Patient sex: F
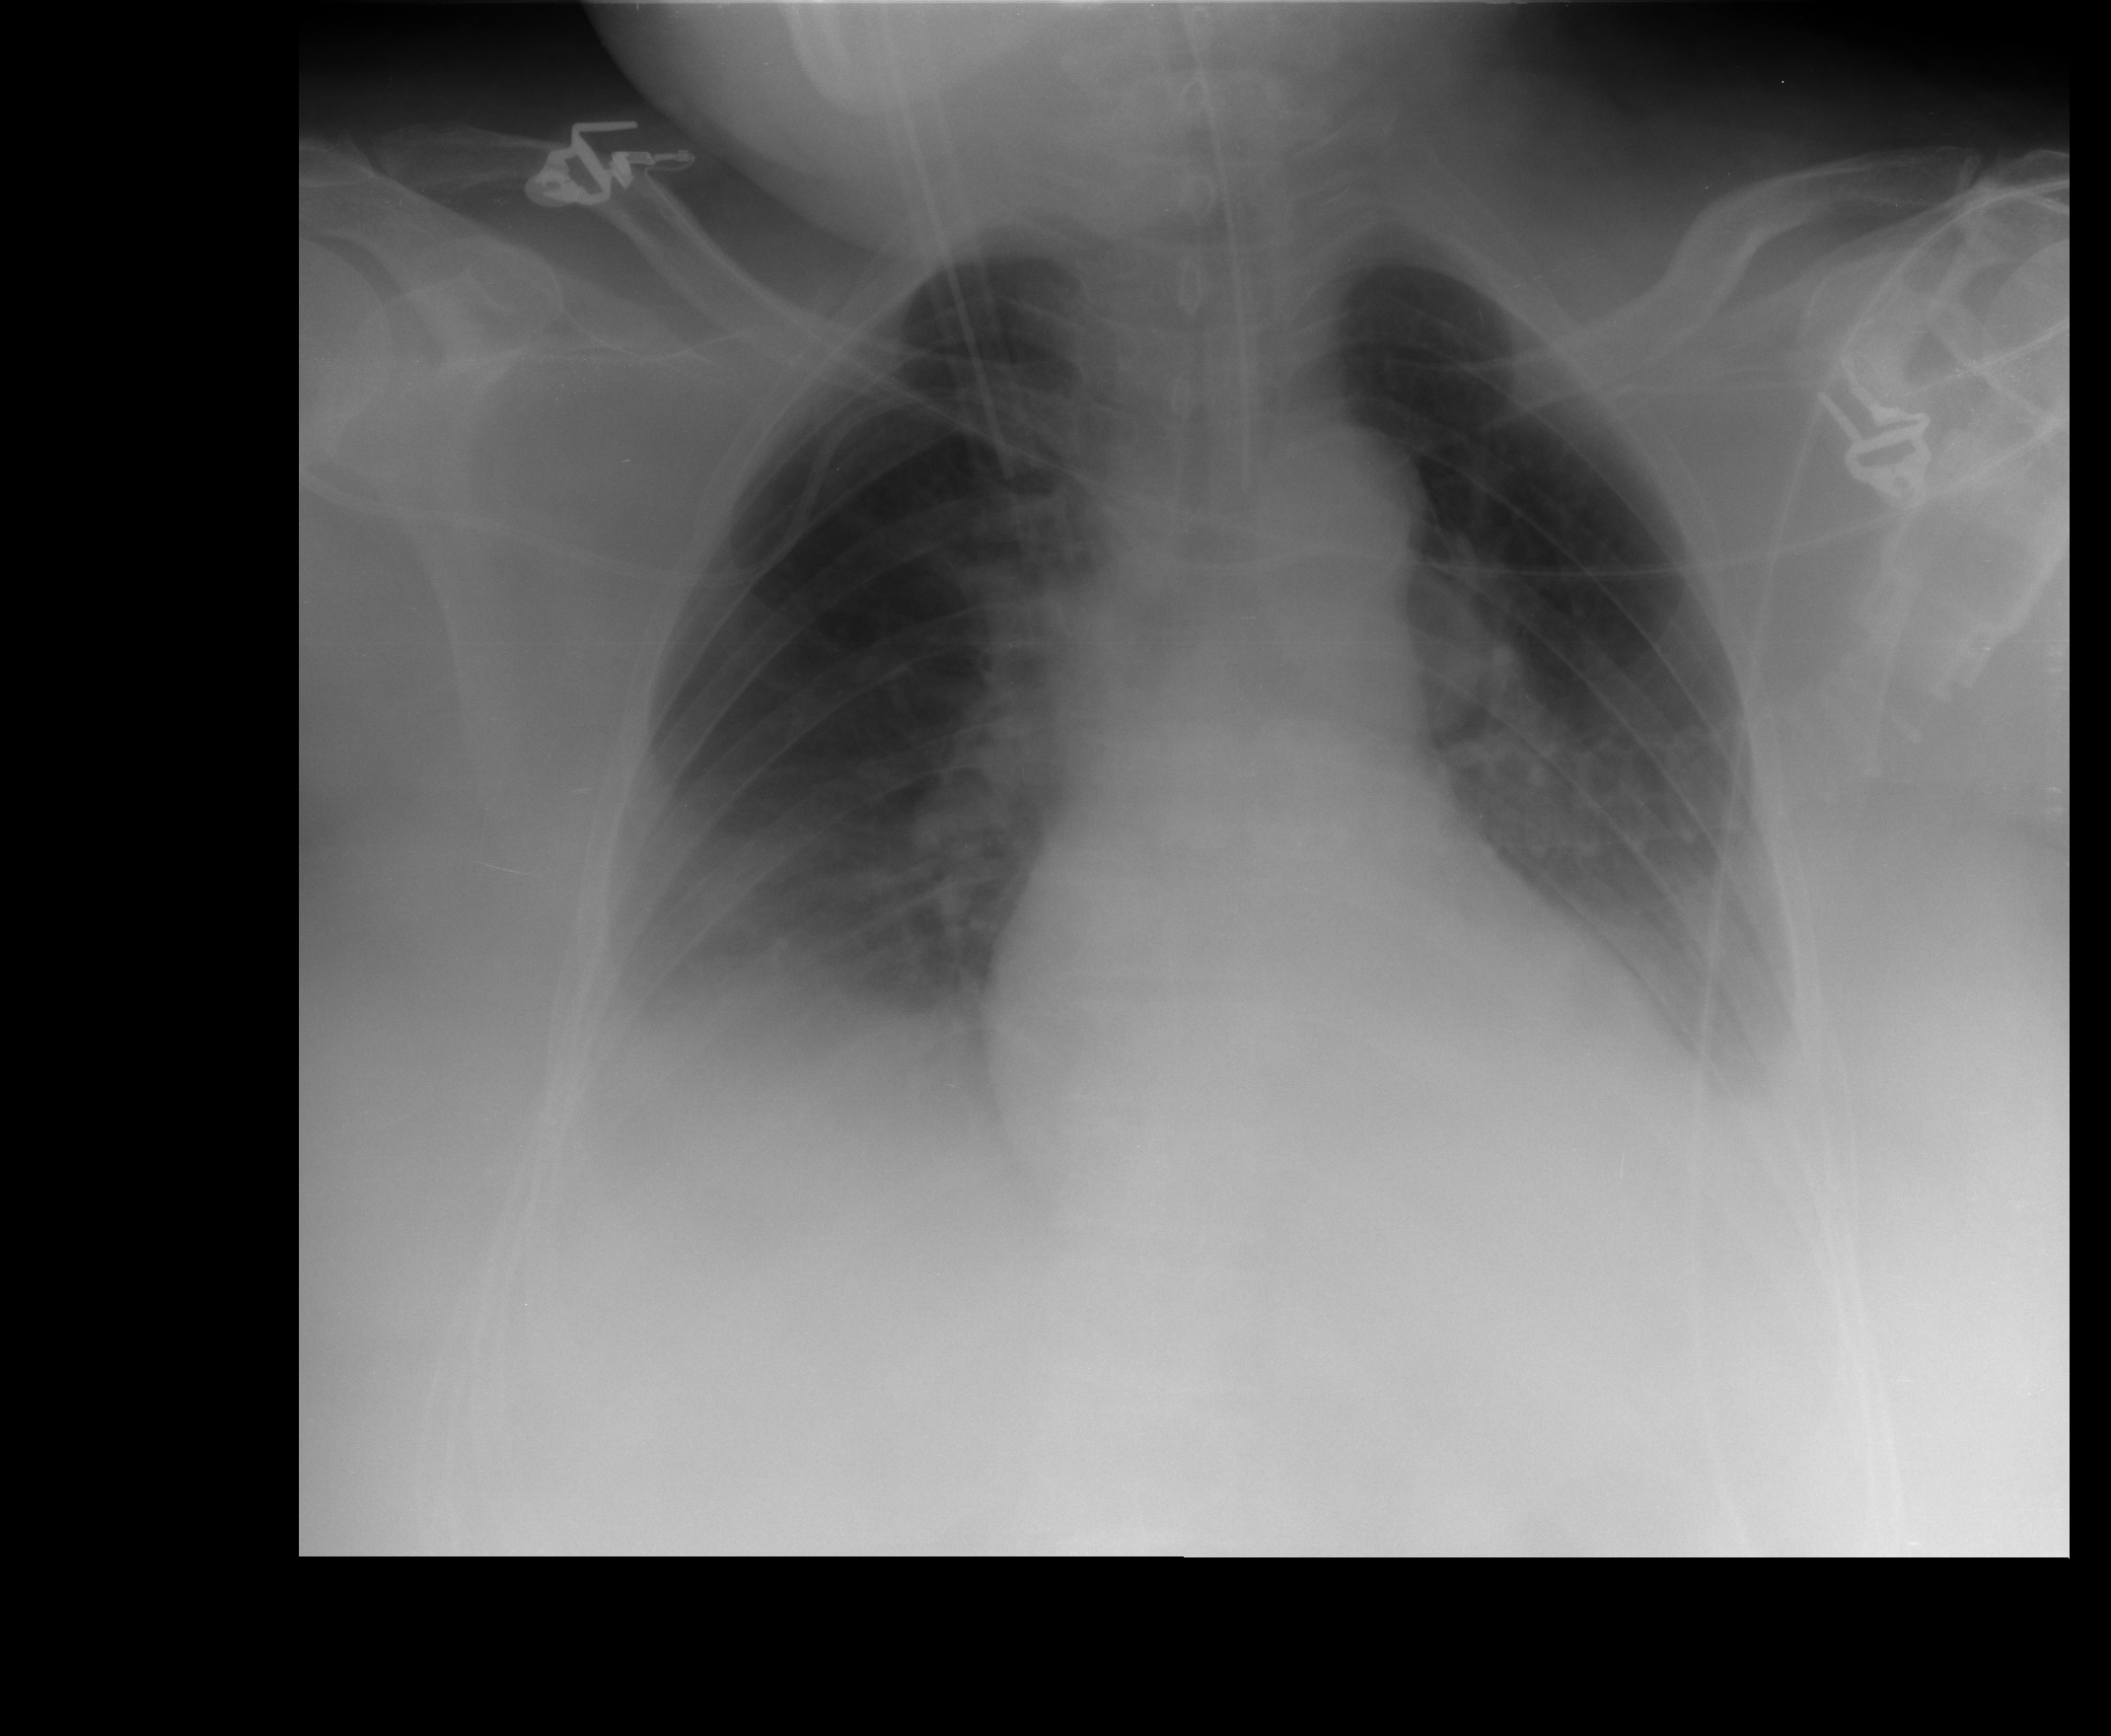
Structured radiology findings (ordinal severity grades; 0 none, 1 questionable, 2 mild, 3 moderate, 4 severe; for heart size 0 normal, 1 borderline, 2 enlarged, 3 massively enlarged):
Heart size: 0
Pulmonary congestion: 0
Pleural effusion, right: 2
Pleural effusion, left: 2
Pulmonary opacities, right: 0
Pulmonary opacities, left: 0
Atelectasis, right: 0
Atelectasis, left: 0